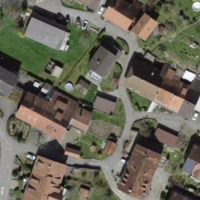
EUNIS habitat code: 54
Species observed at this site:
Lilioceris lilii
Graphosoma italicum
Merodon equestris